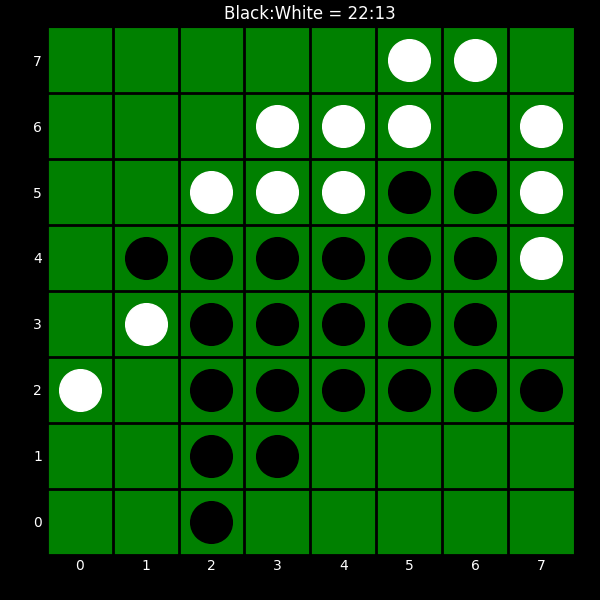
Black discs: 22
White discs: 13